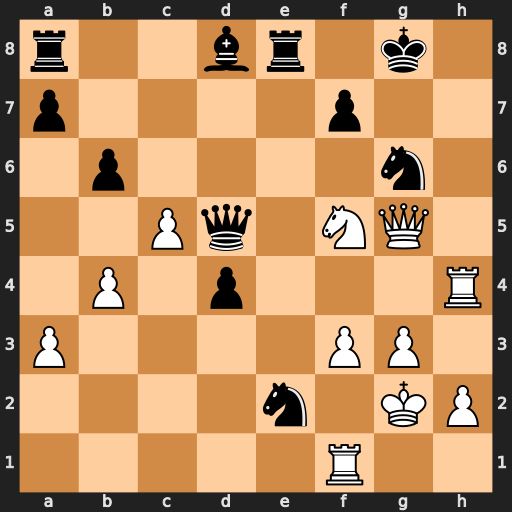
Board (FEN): r2br1k1/p4p2/1p4n1/2Pq1NQ1/1P1p3R/P4PP1/4n1KP/5R2
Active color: w
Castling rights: -
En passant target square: -
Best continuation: Rh8+ Kxh8 Qh6+ Kg8 Qg7#